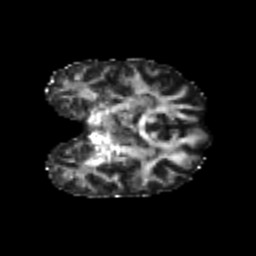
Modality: FA
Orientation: coronal
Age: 24
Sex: female
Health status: healthy
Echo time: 0.074 s